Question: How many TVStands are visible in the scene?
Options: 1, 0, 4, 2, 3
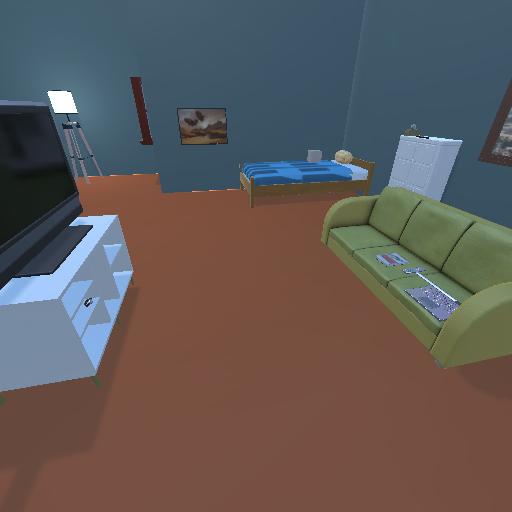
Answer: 1